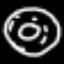
Label: donut